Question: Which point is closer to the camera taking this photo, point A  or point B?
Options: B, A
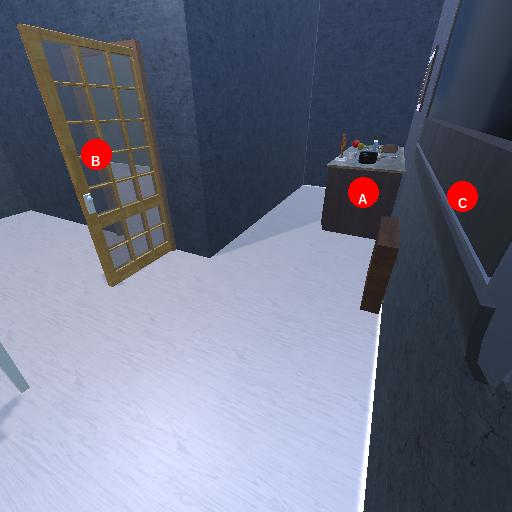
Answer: B